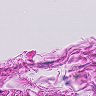
Metastatic tissue present: no